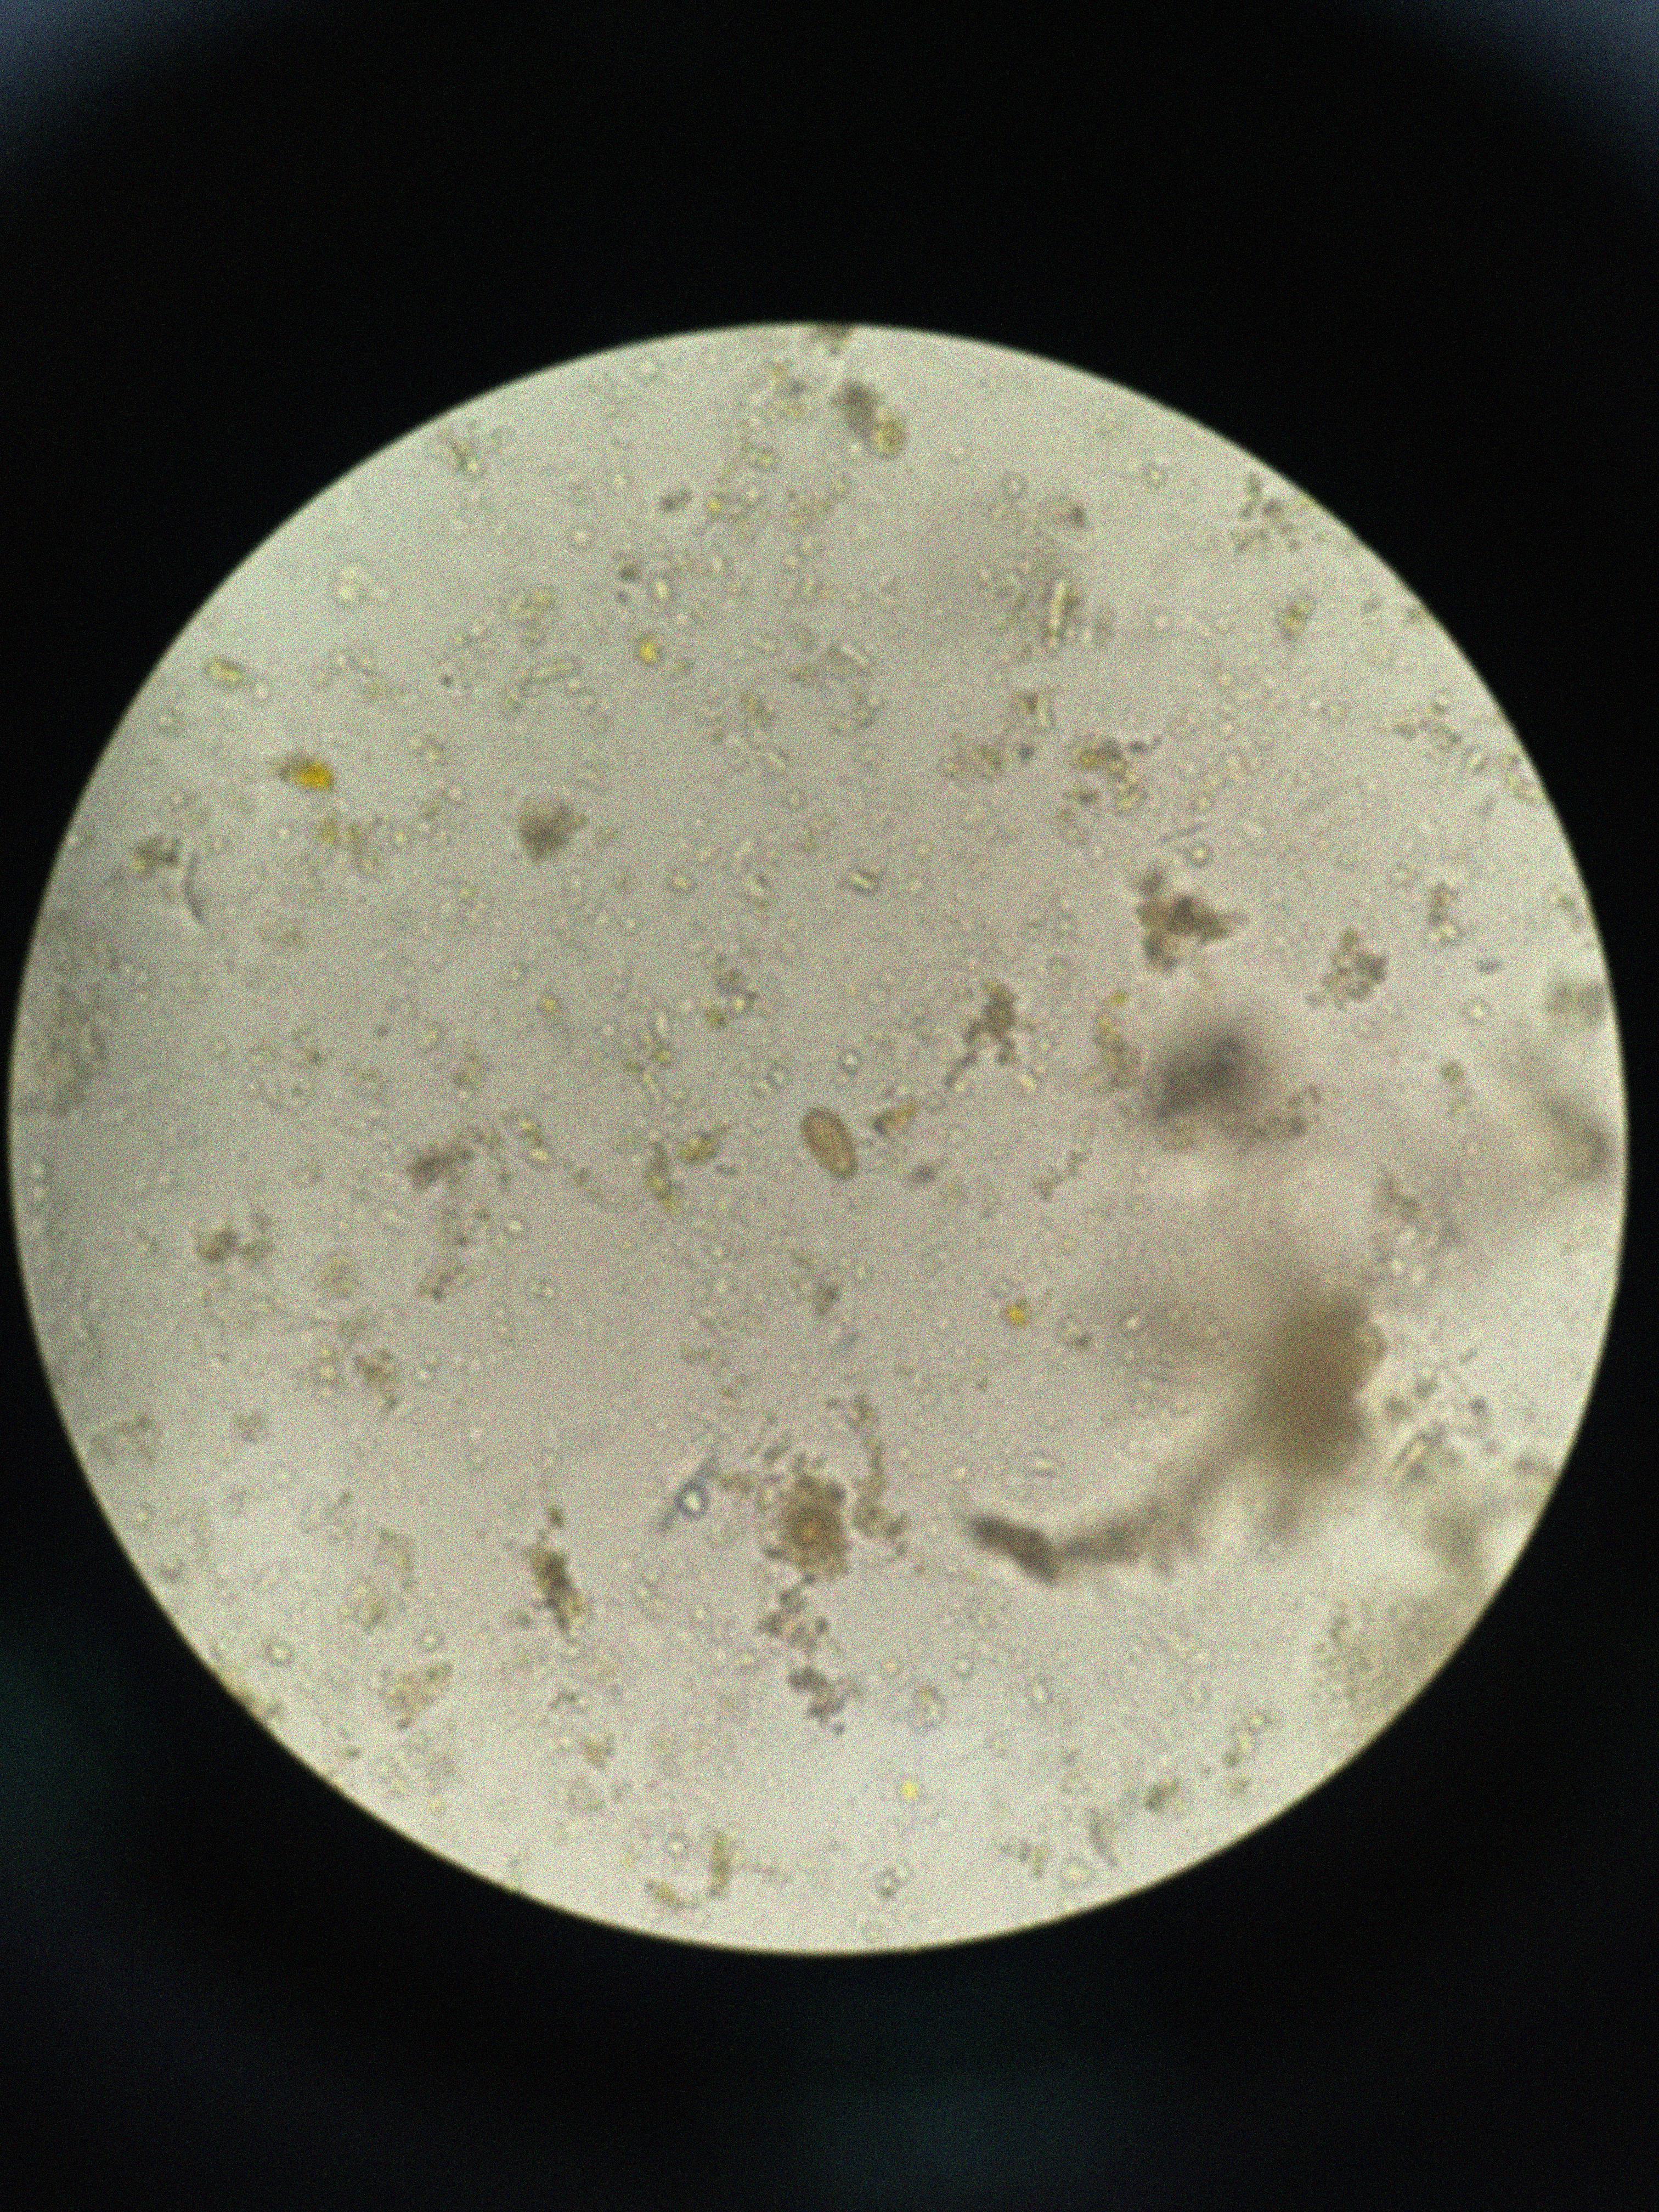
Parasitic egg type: Opisthorchis viverrine